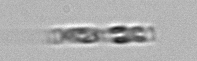
Label: Cerataulina_pelagica